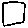
Label: square